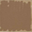
Piece: xx